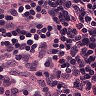
Metastatic tissue present: no